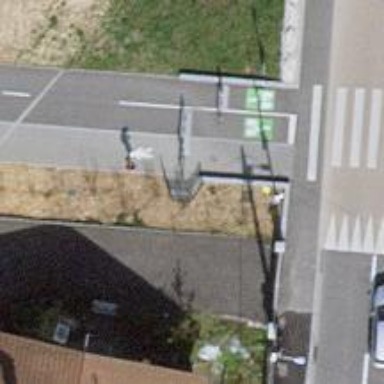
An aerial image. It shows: Cycle barrier.